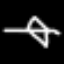
Label: airplane